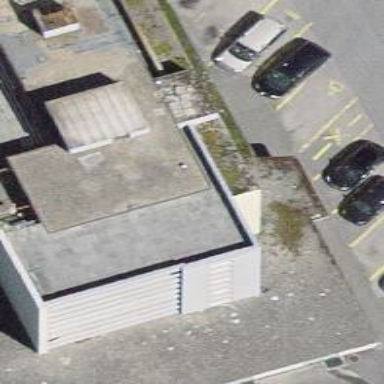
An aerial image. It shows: Post office.